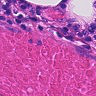
Metastatic tissue present: no